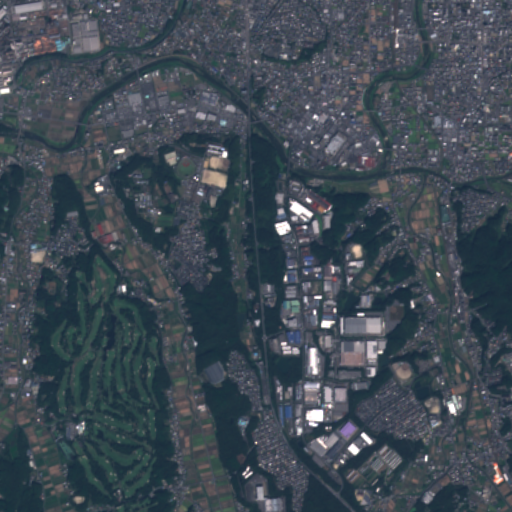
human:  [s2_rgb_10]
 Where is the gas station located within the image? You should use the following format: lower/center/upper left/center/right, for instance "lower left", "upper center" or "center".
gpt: The gas station is located in the upper center of the image.
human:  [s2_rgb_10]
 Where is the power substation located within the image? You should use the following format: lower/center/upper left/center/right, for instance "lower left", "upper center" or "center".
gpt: The power substation is located in the upper left of the image.
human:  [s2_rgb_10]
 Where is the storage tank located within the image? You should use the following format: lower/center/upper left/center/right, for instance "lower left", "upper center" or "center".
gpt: The storage tank is located in the center of the image.
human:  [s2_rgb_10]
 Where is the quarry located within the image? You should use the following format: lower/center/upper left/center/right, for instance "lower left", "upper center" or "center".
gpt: There is no quarry in the image.